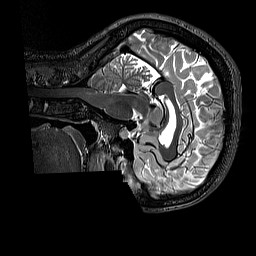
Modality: T2w
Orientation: sagittal
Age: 30
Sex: female
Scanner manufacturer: siemens
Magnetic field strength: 3 T
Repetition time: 3.2 s
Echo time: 0.728 s